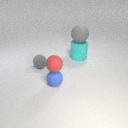
small gray rubber sphere behind small blue rubber sphere